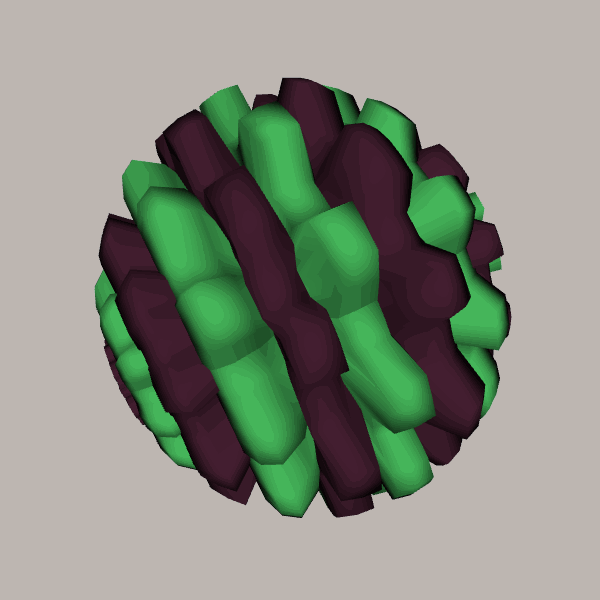
Background: light